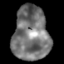
Tissue: skin
Cell type: Epithelial cells
Senescence score: 0.2831
Nuclear area (px): 1903
Mean DAPI intensity: 117.983